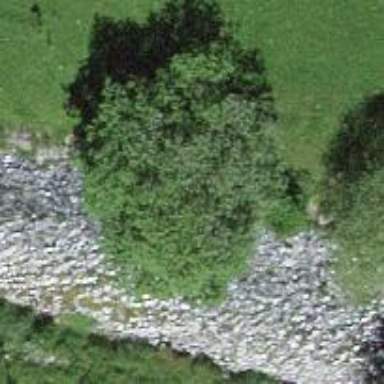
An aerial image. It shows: Beautiful tree in nature.